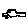
Label: car